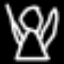
Label: angel